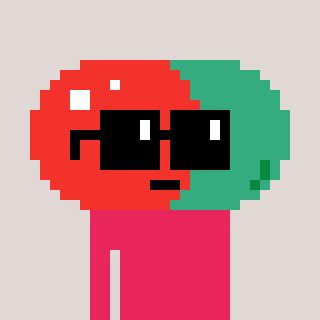
a pixel art character with square black sunglasses, a pill-shaped head and a redpinkish-colored body on a warm background